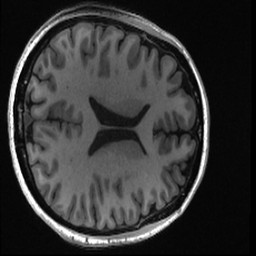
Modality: T1w
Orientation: axial
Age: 34
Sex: female